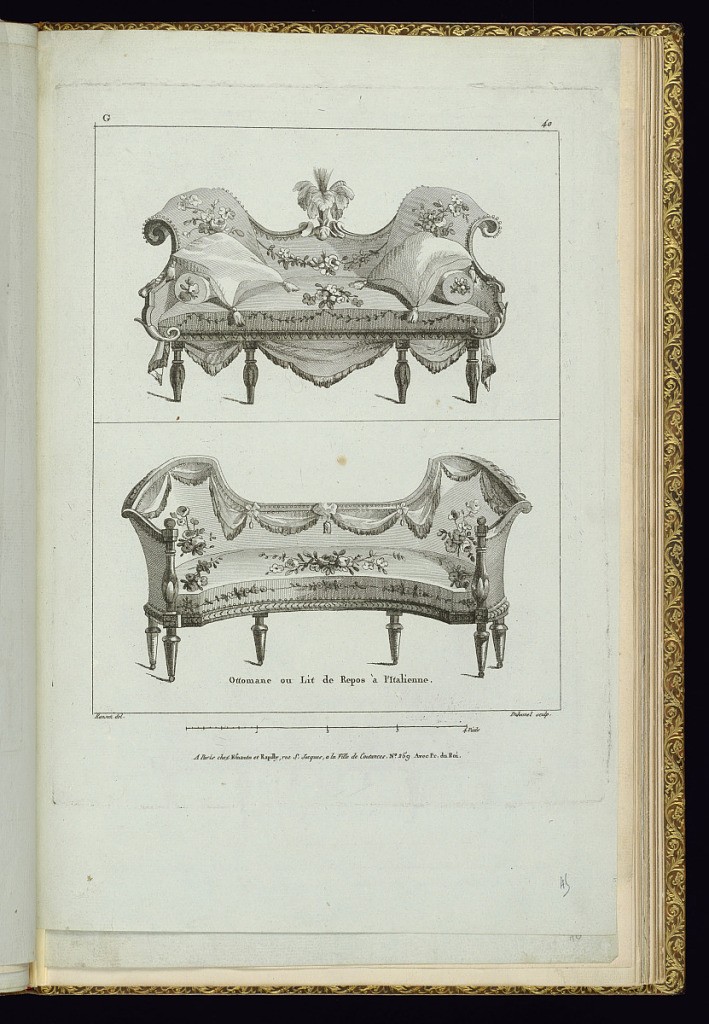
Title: Ottamane ou Lit de Repos à l’Italienne
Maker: Pierre Ranson, French, 1736–1786
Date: late 18th century
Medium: Etching and engraving on blue paper
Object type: Print
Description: Two designs for ottomans or daybeds upholstered with floral motifs, and drapery with hanging tassels. The frames are carved with scrolling leaves, running patterns, and rosettes, with a feather finial. A scale below. The plate is titled, numbered, and signed.